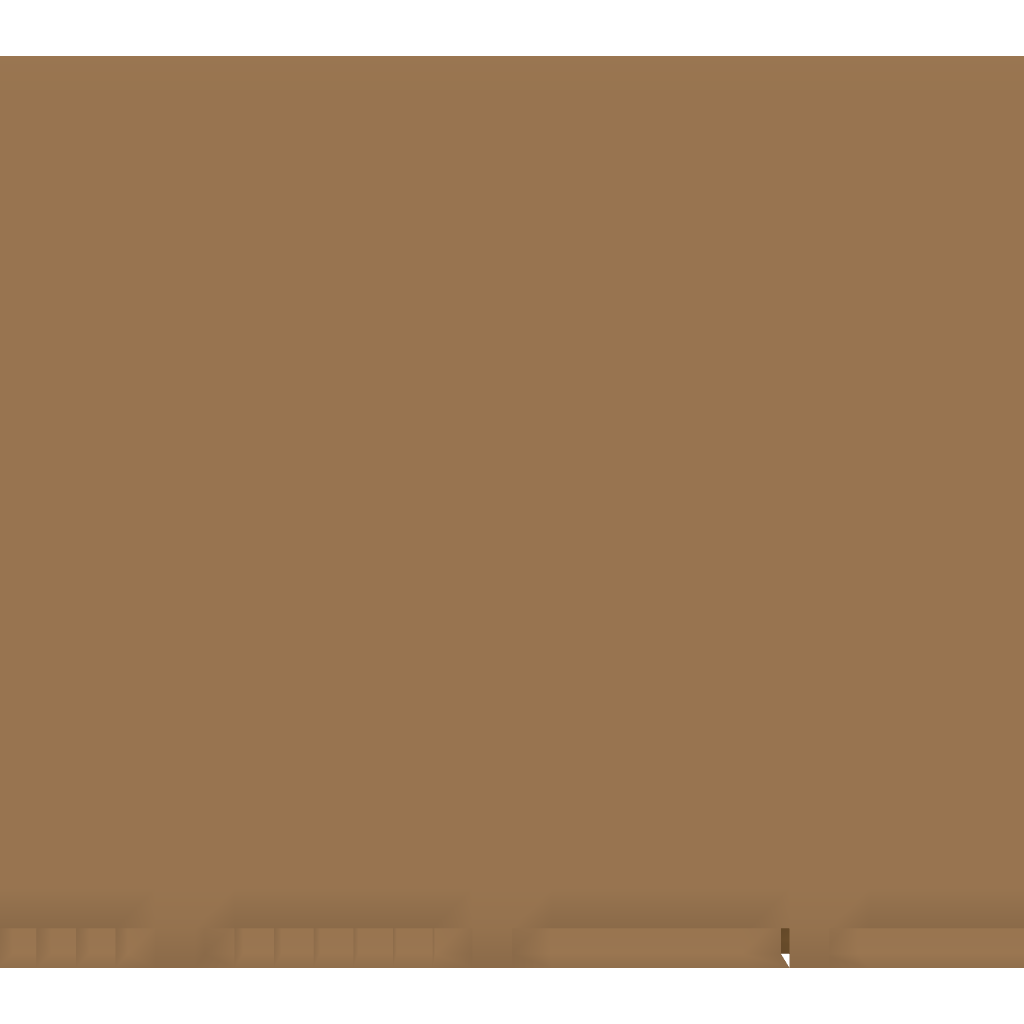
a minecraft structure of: waterpark bad low quality